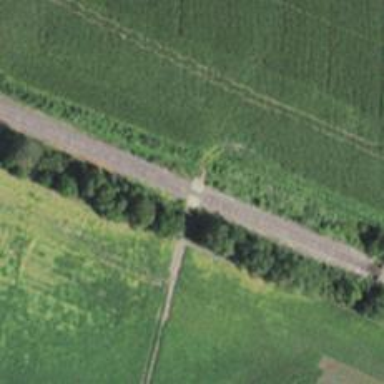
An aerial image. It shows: Level crossing along the railway.